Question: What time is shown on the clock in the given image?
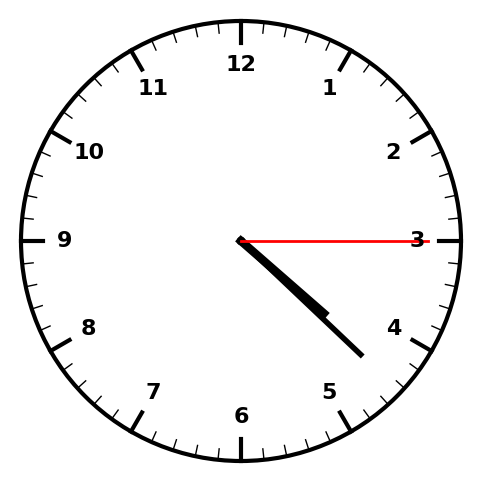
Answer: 04:22:15